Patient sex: F
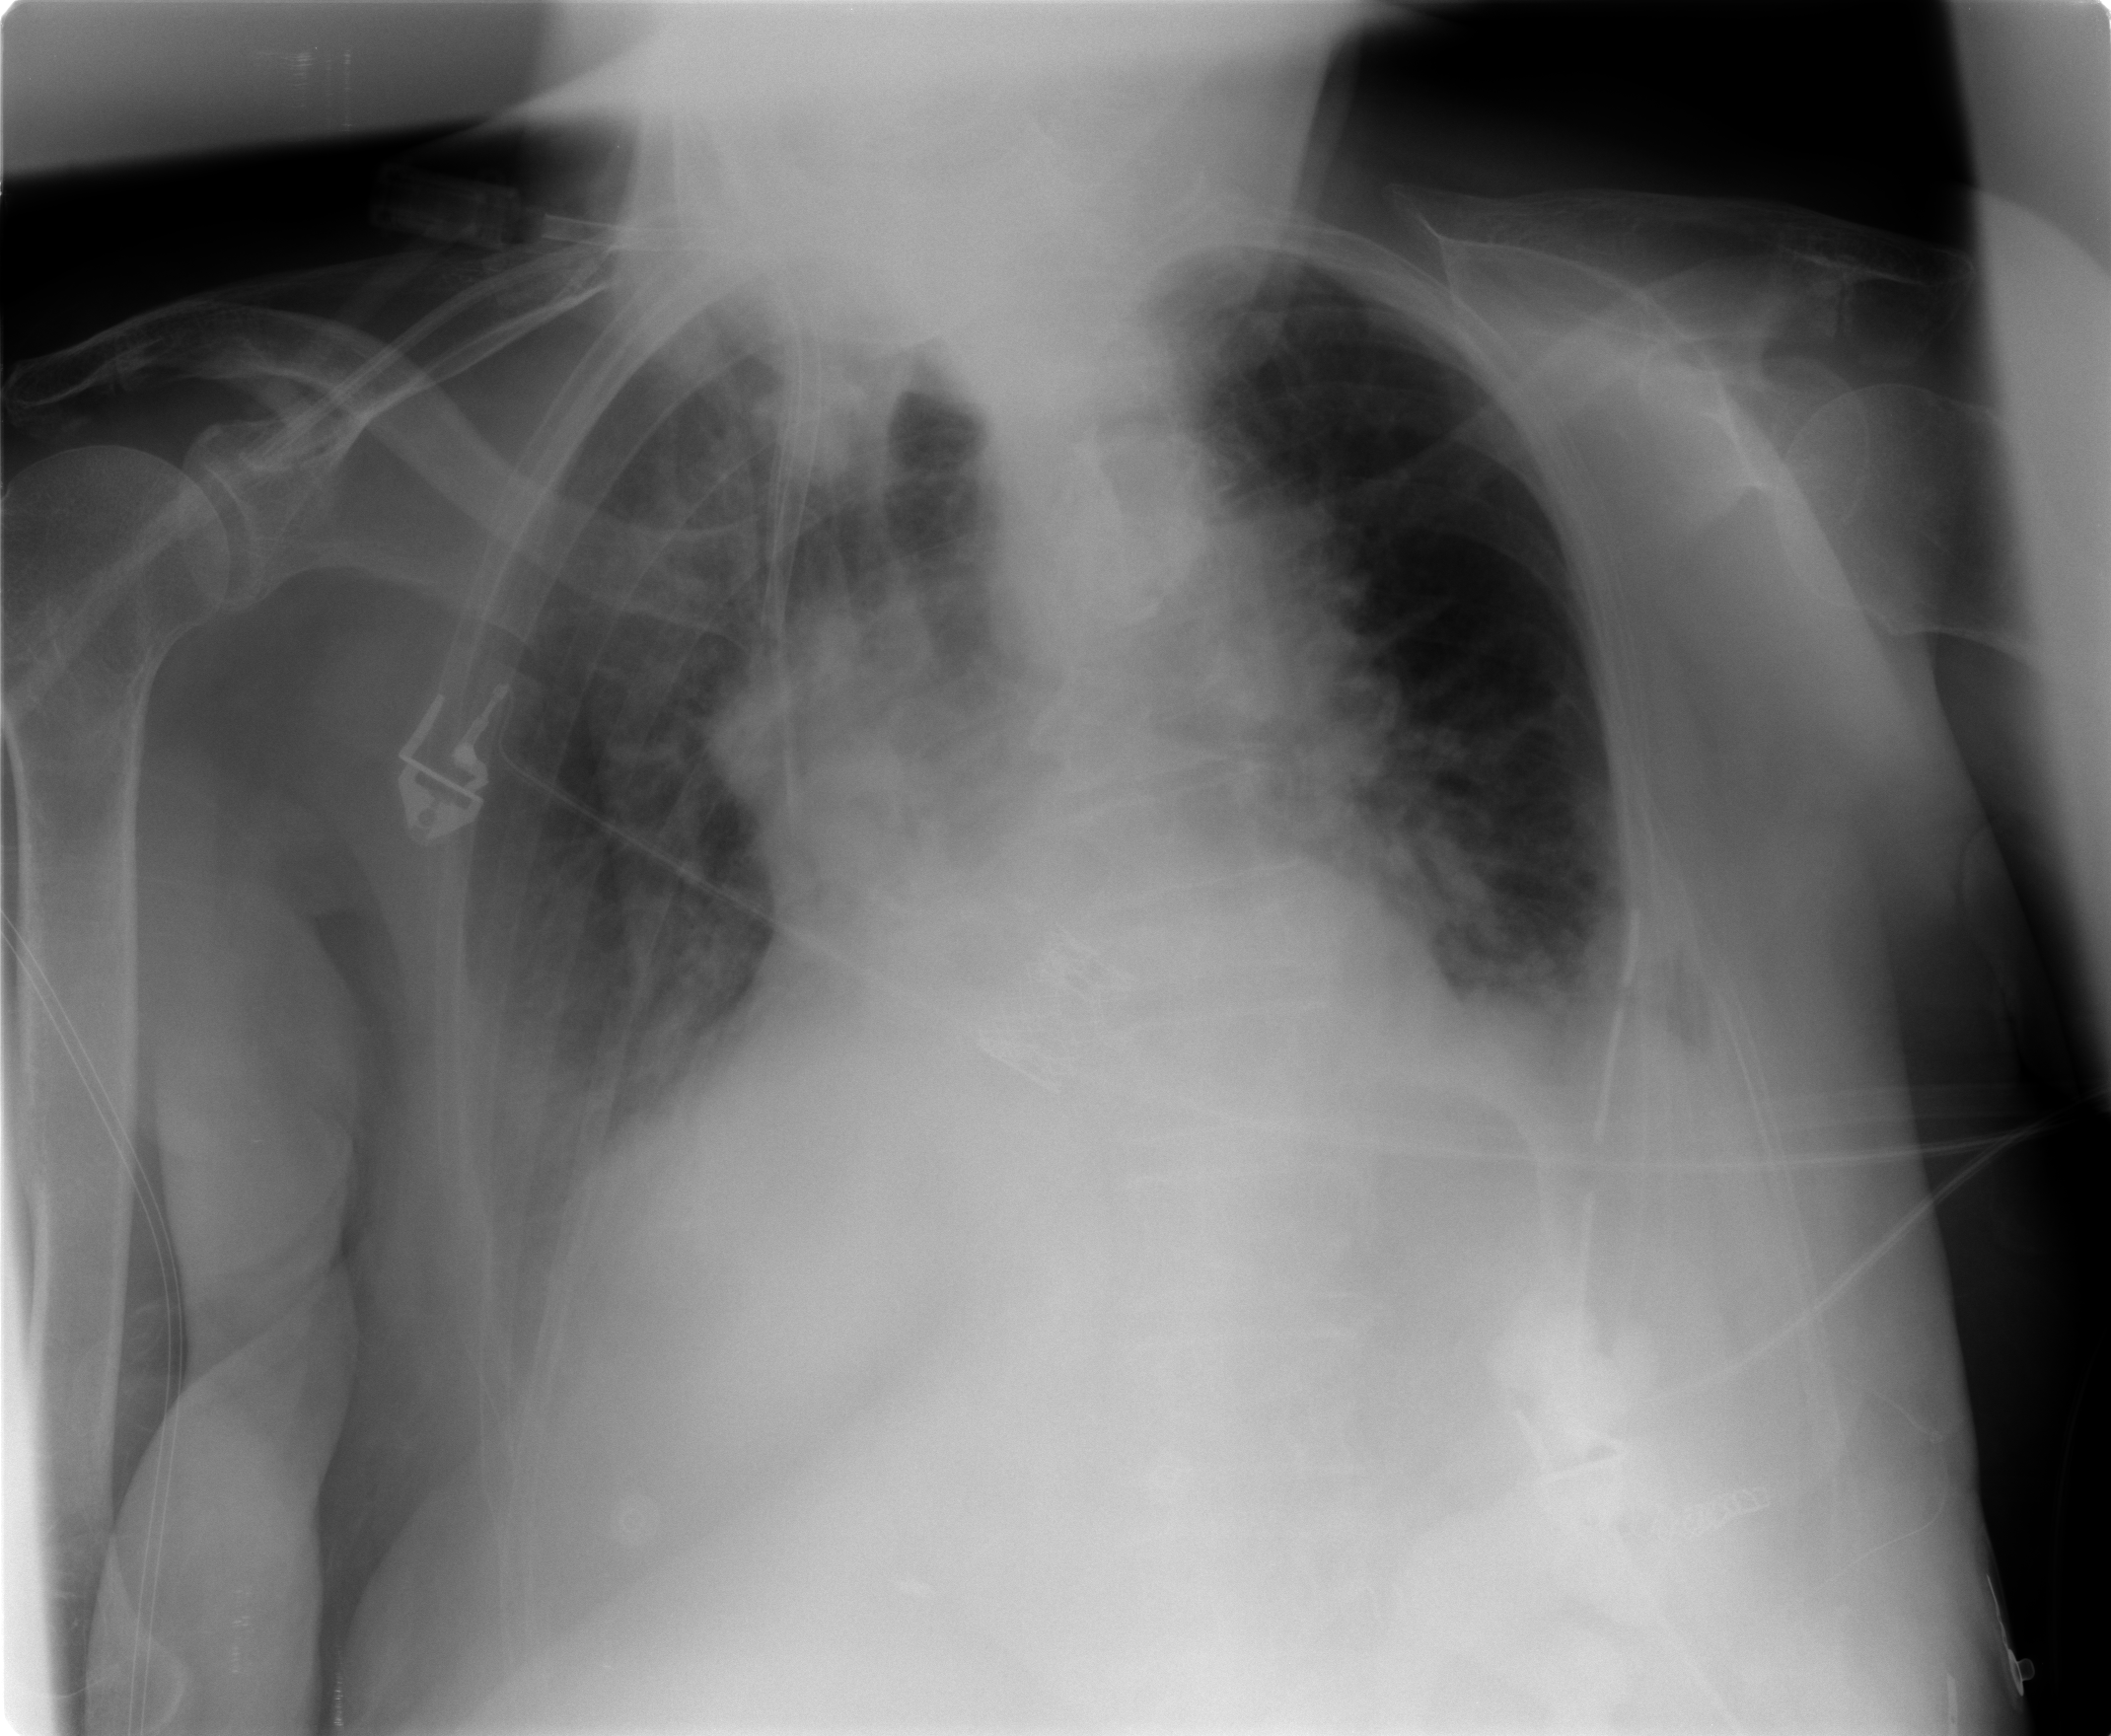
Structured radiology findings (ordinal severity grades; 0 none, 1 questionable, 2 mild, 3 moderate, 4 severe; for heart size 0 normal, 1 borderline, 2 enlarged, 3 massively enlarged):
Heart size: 0
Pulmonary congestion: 0
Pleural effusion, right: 1
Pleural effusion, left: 2
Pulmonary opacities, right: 0
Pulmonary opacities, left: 0
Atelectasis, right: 0
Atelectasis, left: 2